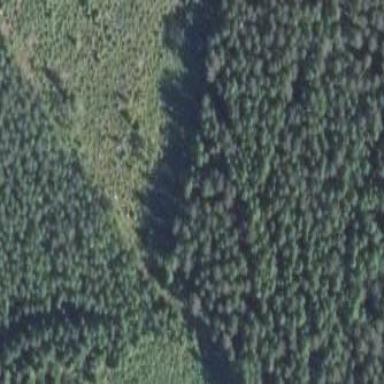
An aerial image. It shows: Woodland with needle-leaved trees.